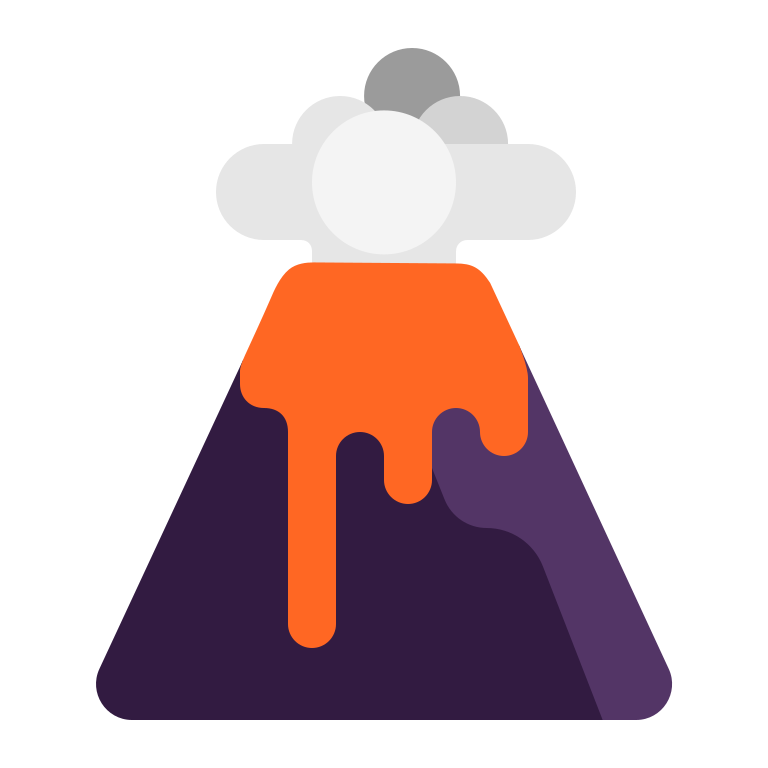
volcano flat